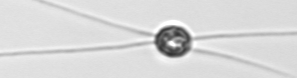
Label: Chaetoceros_danicus